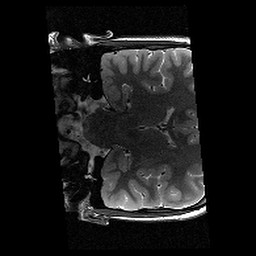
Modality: T2w
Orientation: coronal
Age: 14
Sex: female
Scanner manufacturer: siemens
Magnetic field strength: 3 T
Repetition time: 9.23 s
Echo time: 0.067 s